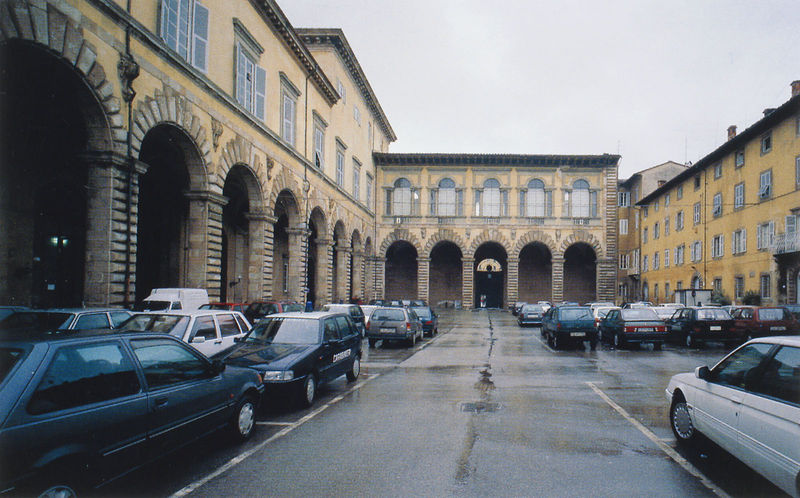
Titel: Rathaus in Lucca
Künstler: Bartolomeo Ammannati
Standort: Lucca, Rathaus (EU - I)
Schlagwörter: blau, himmel, gelb, stadt, fenster, grau, schwarz, straße, säulen, dach, haus, wand, architektur, häuser, nass, renaissance, bogen, italien, dächer, platz, foto, regen, bögen, torbogen, polizei, rom, portikus, rundbögen, florenz, autos, säulengang, parkplatz, vorhalle, parken, 70er, getert